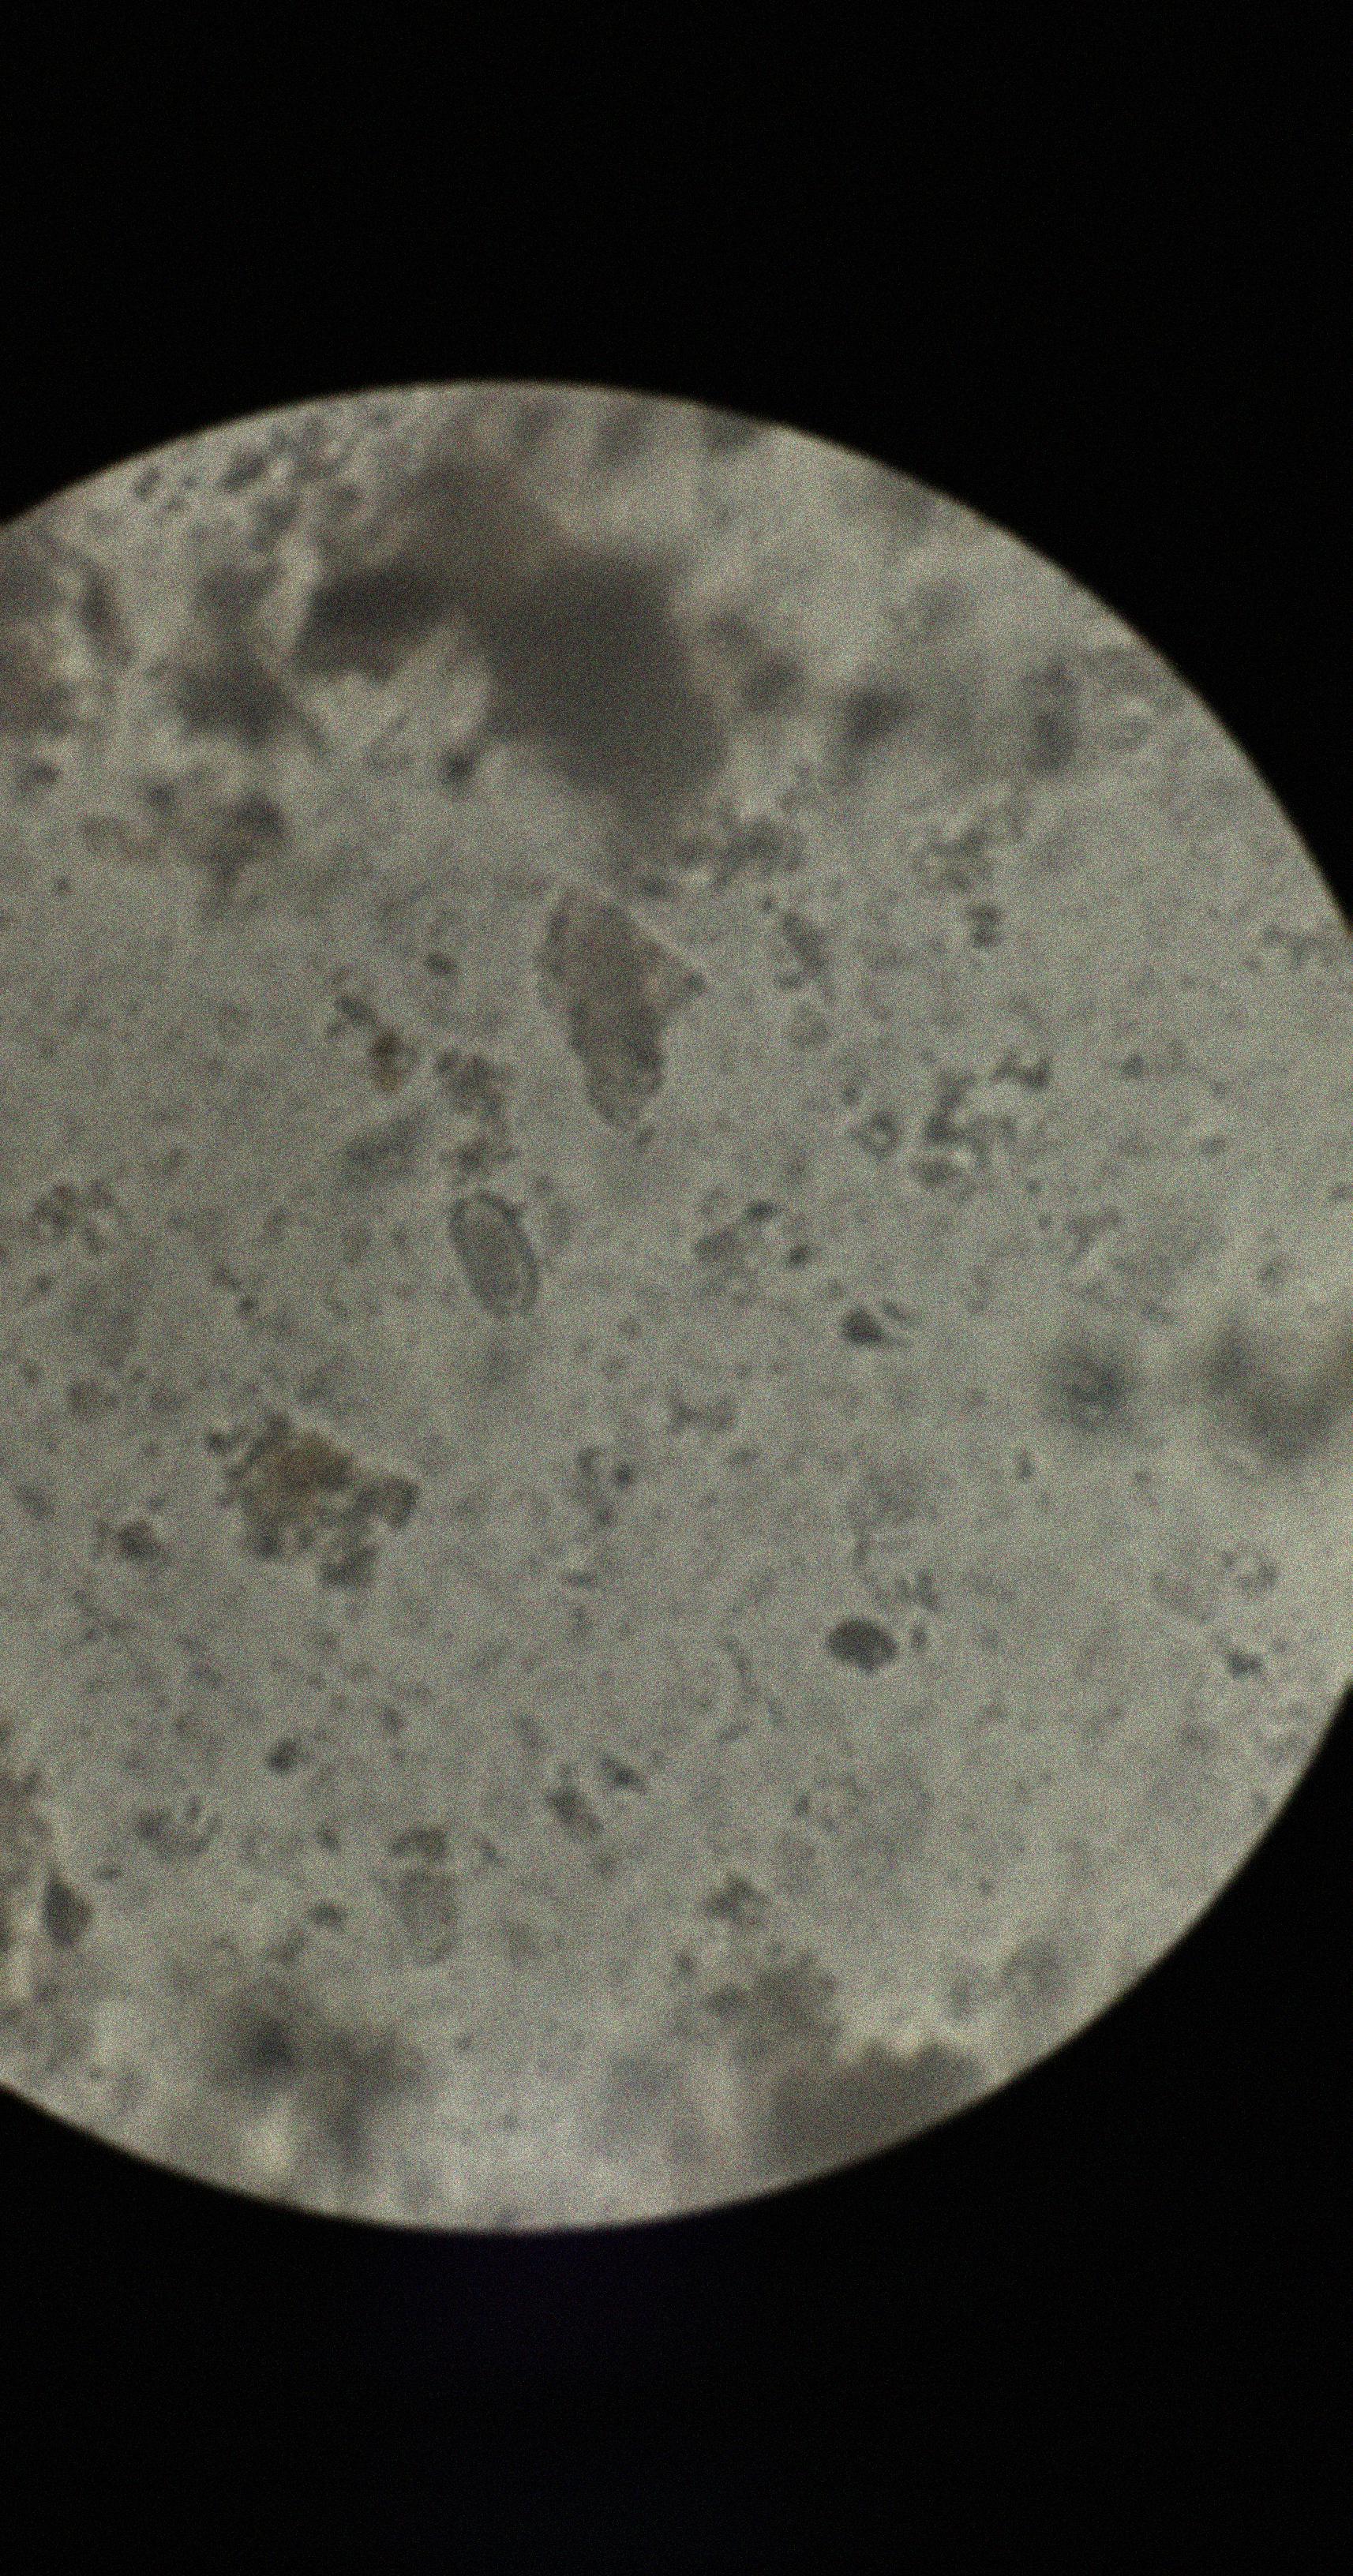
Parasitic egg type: Capillaria philippinensis